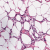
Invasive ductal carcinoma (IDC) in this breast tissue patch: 0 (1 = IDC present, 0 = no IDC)